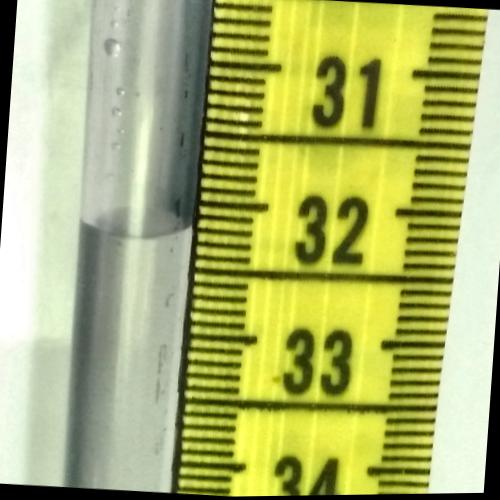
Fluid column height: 32.2 cm